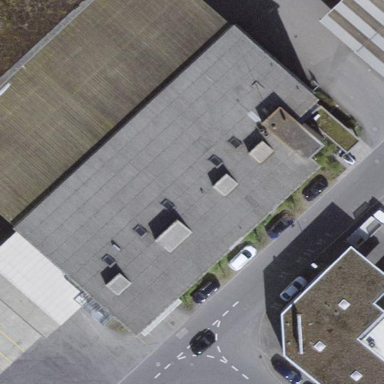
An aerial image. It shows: Industrial building.